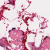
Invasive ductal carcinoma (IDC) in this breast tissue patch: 0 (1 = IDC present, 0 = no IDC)